Interaction volume radius: 10 \u00c5
Interaction volume height: 15 \u00c5
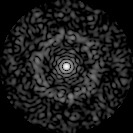
Disorder parameter: 0.8414